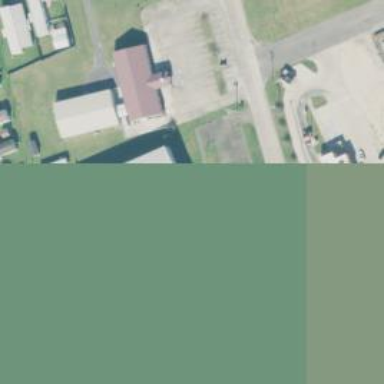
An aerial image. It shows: Cinema building.